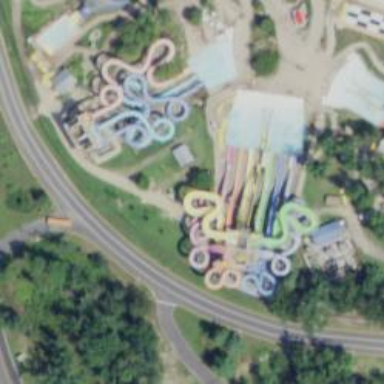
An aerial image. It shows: Tourism attraction featuring water slide.